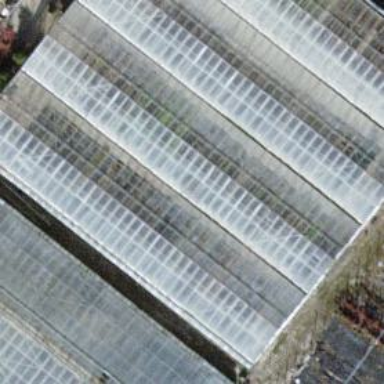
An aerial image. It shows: Greenhouse used for horticulture.